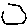
Label: hexagon